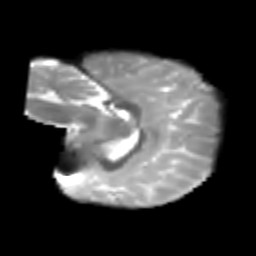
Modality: T2w
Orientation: sagittal
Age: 6
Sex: male
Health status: healthy